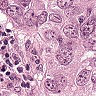
Metastatic tissue present: yes